Field crop: tomato
Growth stage: 1
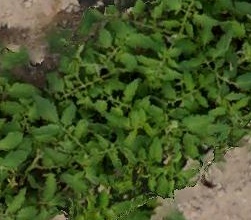
Species: tomato